Field crop: maize
Growth stage: 2
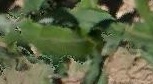
Species: maize